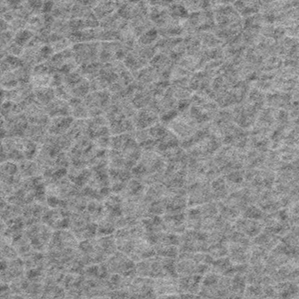
Label: frost